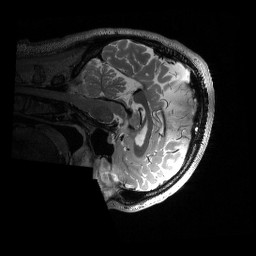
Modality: T2w
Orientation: sagittal
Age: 47
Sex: male
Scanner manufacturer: siemens
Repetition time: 3.2 s